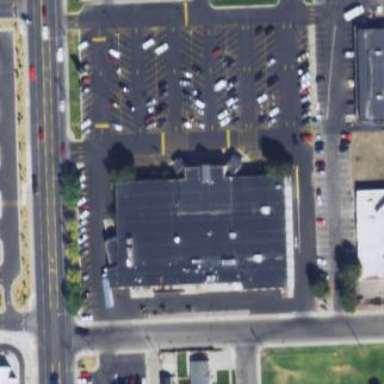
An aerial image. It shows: Supermarket located in building.